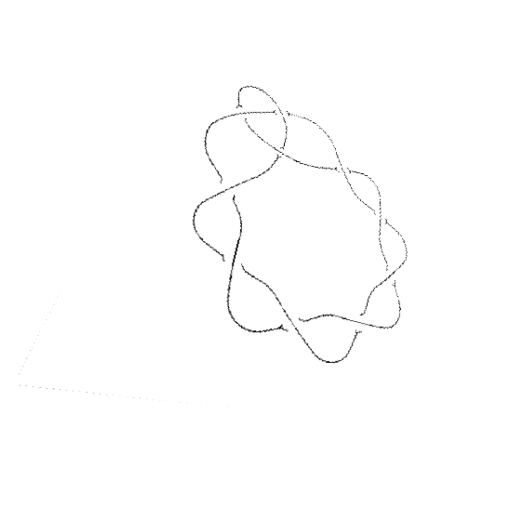
Crossing number: 10